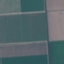
Label: AnnualCrop